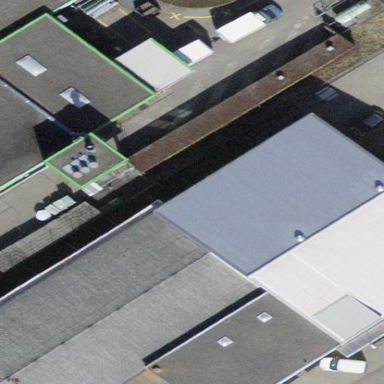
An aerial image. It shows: Industrial building.